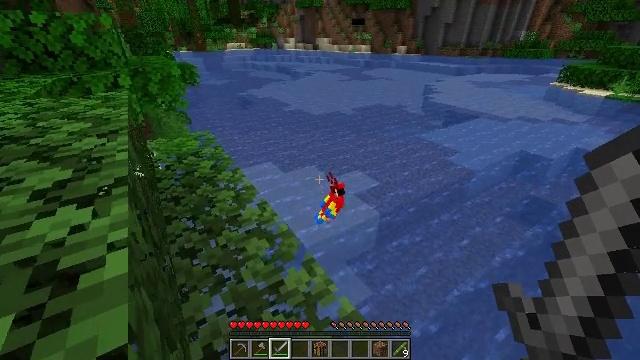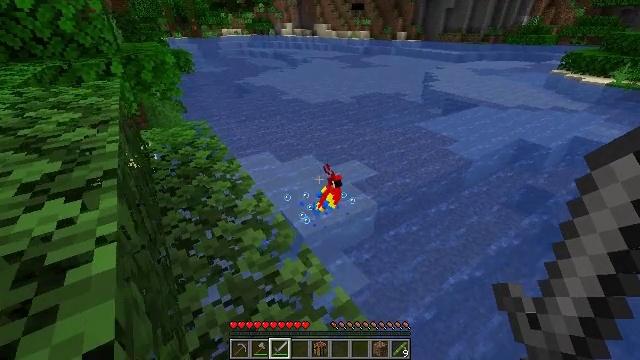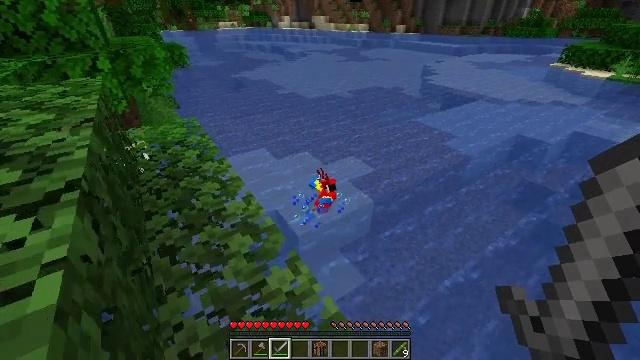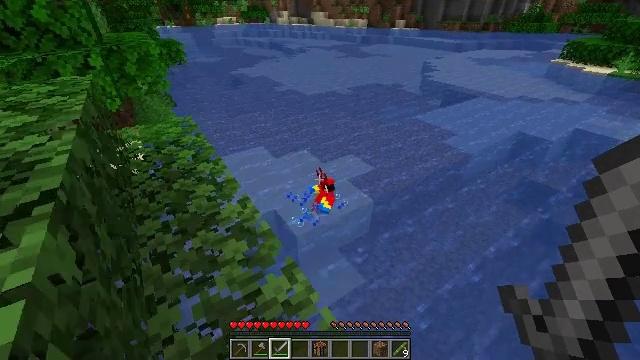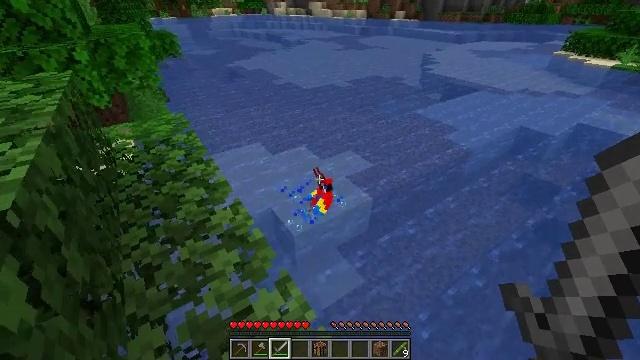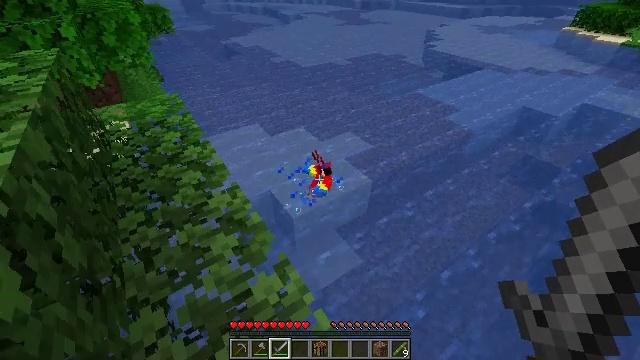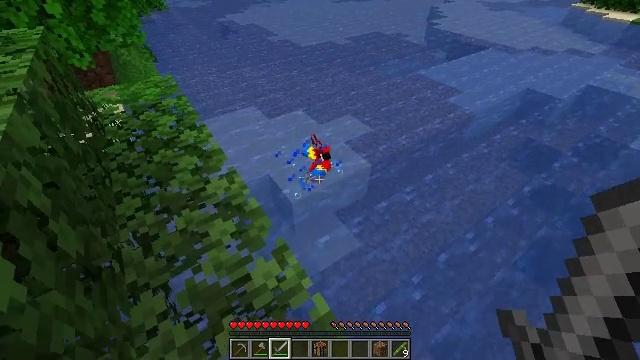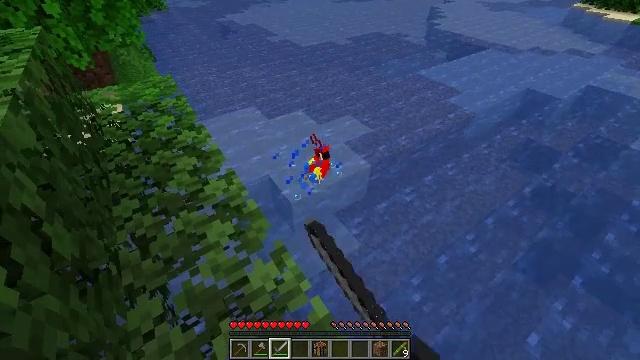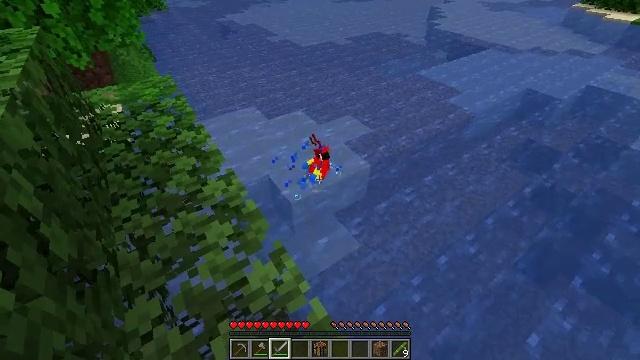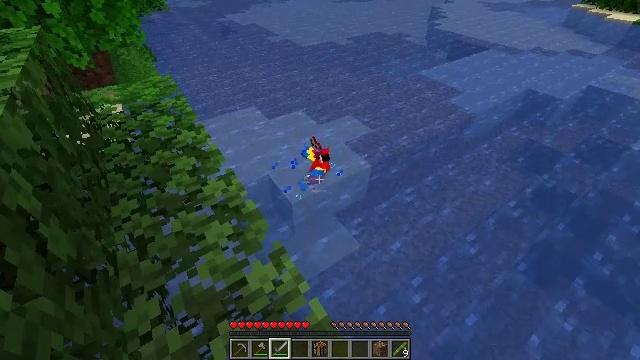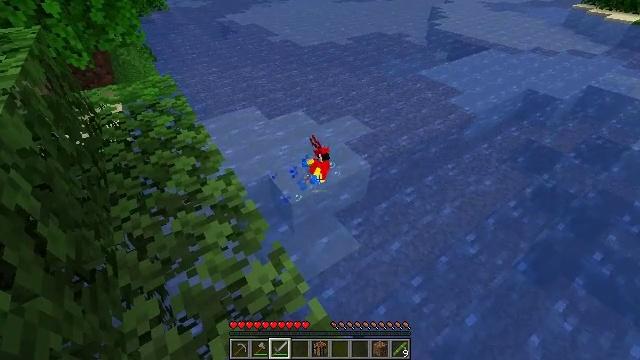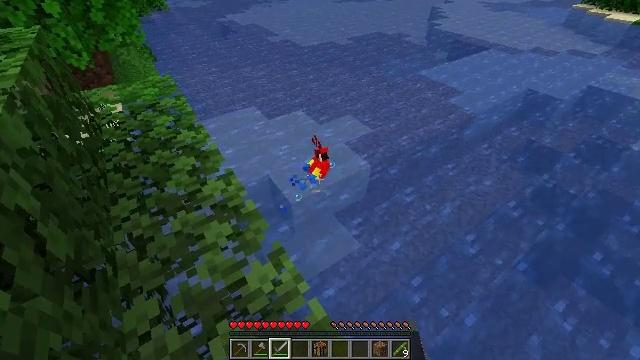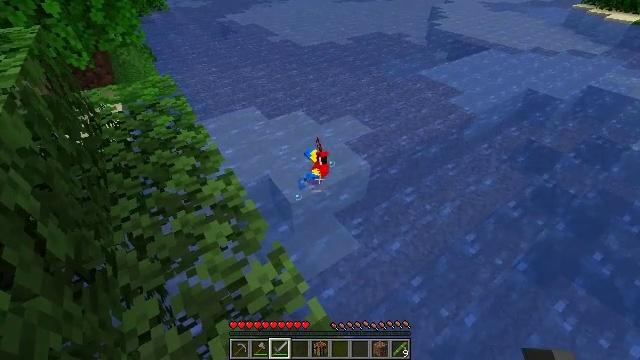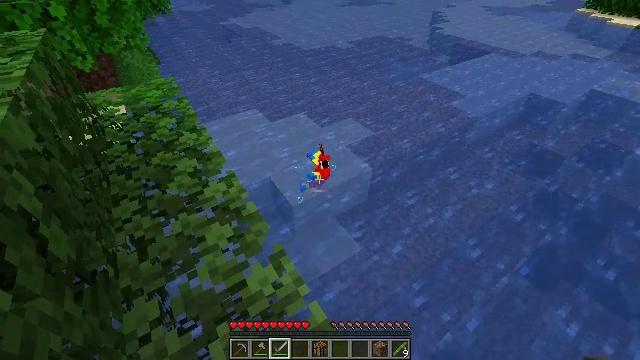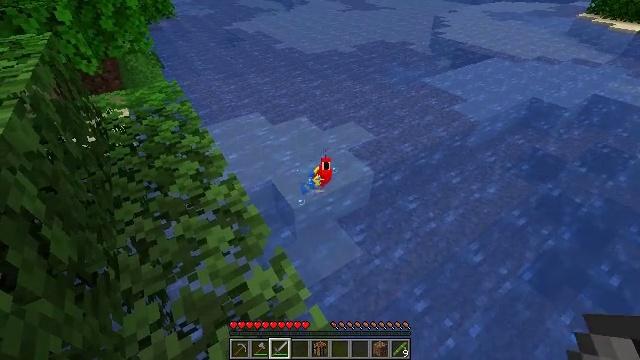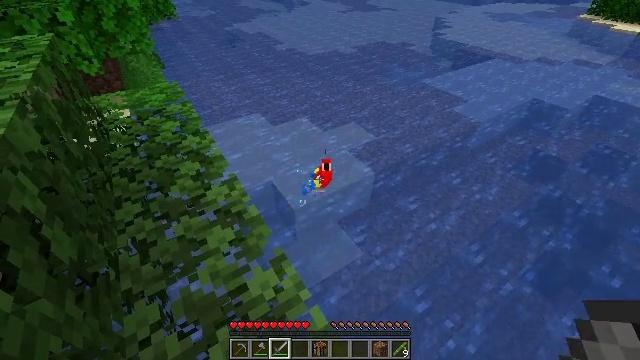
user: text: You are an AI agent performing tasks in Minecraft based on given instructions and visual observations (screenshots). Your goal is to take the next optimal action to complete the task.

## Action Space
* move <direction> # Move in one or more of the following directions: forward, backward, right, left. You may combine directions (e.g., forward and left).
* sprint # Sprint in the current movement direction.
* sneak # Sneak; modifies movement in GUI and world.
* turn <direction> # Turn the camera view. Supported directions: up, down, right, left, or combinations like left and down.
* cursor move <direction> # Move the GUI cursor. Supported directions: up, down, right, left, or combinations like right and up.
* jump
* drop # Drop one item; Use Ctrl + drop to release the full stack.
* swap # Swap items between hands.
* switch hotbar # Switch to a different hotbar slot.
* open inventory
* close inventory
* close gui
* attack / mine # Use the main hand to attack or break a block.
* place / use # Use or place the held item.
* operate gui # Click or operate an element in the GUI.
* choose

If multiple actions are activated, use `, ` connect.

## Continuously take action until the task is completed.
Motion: motion action
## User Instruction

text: Hunt a parrot.
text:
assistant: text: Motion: move forward, turn down
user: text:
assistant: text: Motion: move forward, turn down
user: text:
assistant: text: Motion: move forward
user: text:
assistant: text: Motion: turn down
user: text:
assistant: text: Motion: turn down
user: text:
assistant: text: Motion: turn down, attack / mine
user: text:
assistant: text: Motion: attack / mine
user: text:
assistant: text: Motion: attack / mine
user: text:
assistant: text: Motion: attack / mine
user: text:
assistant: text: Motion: no_op
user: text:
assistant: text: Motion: no_op
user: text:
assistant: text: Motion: no_op
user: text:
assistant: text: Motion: no_op
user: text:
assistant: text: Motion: no_op
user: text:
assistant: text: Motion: no_op
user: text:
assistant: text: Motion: no_op
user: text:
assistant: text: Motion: no_op
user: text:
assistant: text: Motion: no_op
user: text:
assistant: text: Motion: no_op
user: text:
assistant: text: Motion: move forward
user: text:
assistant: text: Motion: move forward
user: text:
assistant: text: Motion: no_op
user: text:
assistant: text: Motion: attack / mine
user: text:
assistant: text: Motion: attack / mine
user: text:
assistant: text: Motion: attack / mine
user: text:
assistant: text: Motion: attack / mine
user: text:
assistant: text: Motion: no_op
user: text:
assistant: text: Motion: turn down
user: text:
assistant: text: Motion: no_op
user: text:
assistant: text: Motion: no_op